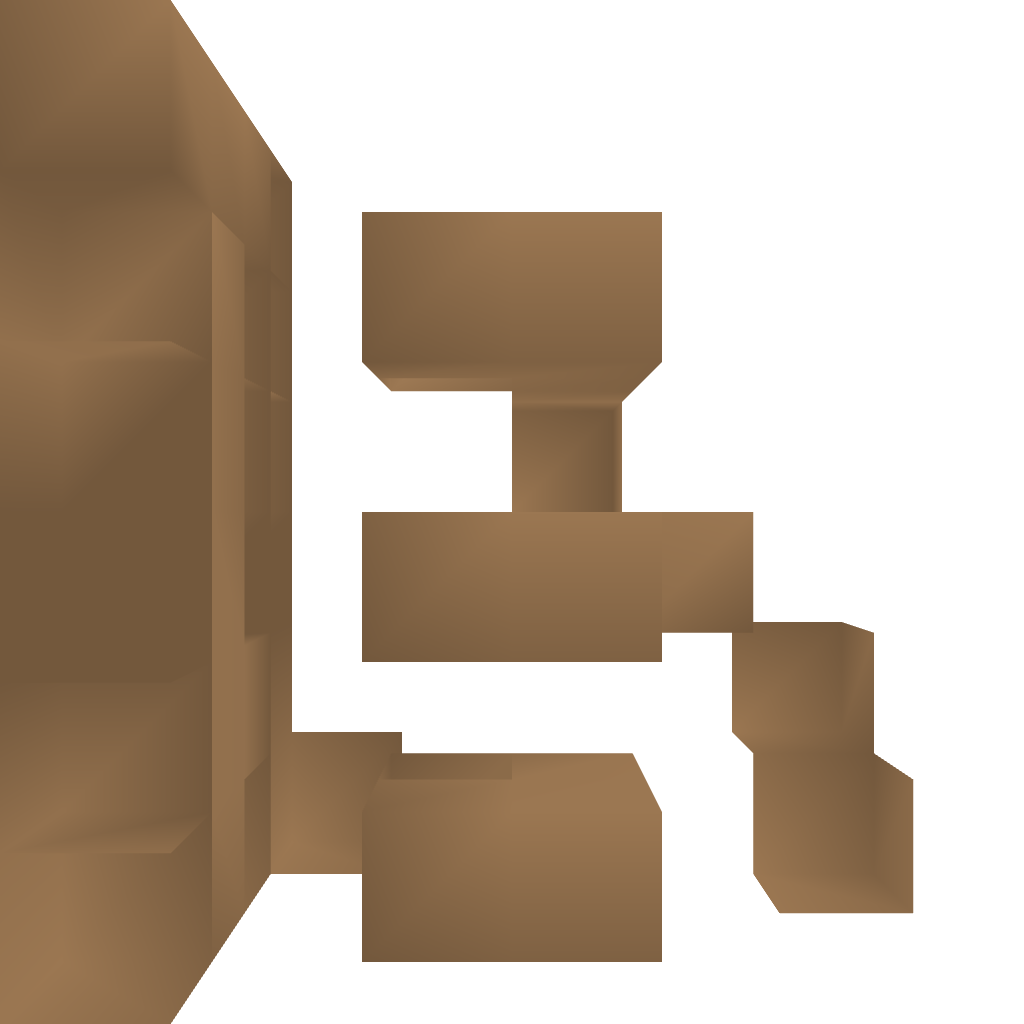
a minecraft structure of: low detail bad shape wood